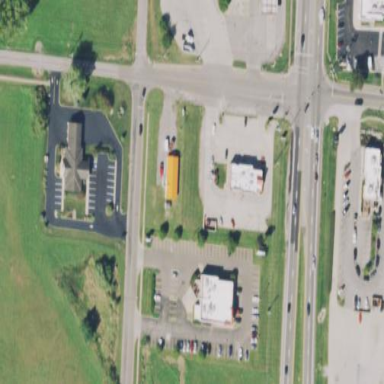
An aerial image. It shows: Retail area.